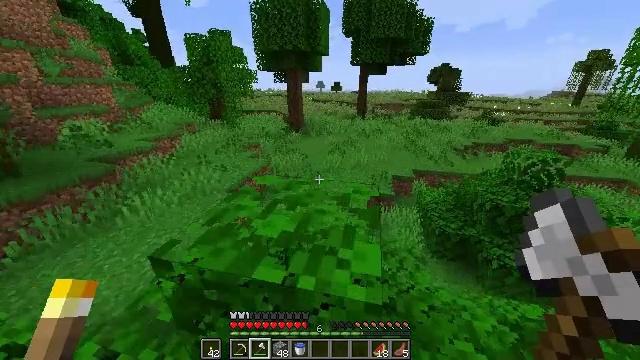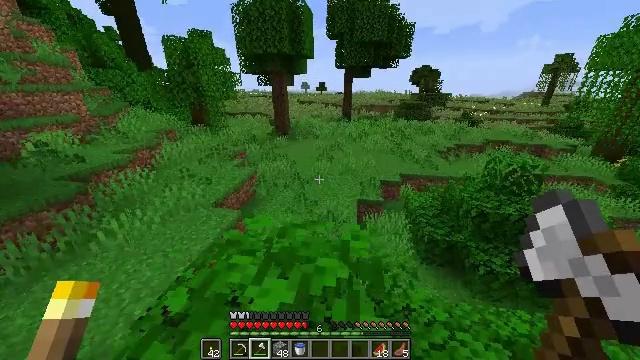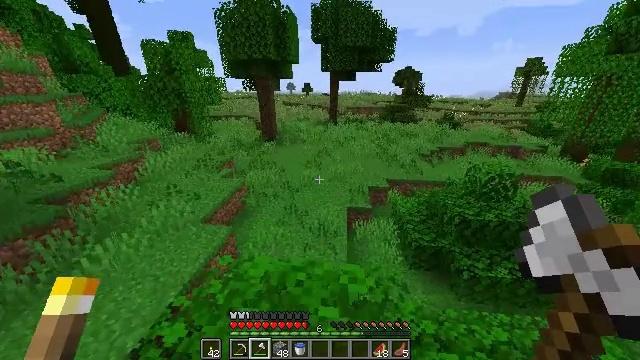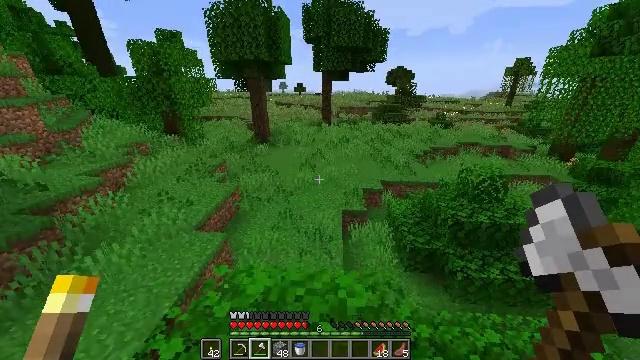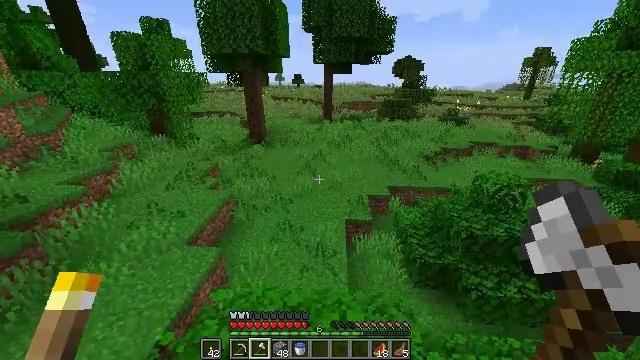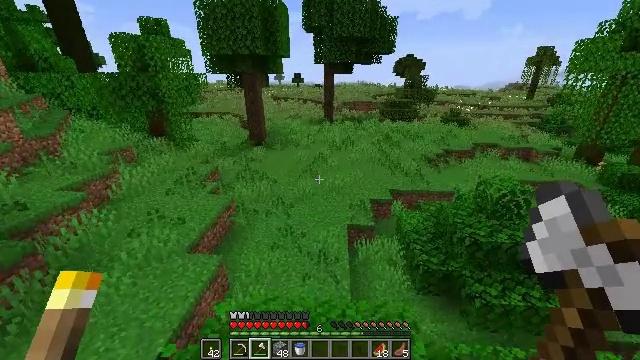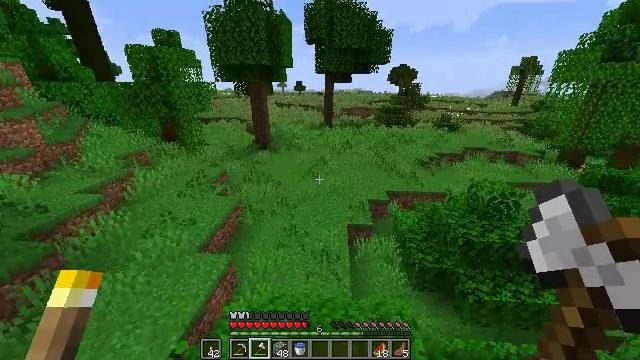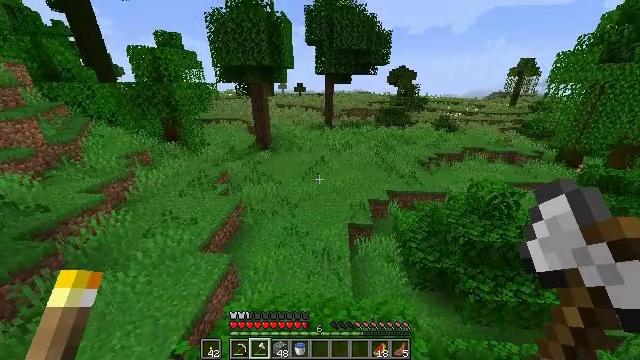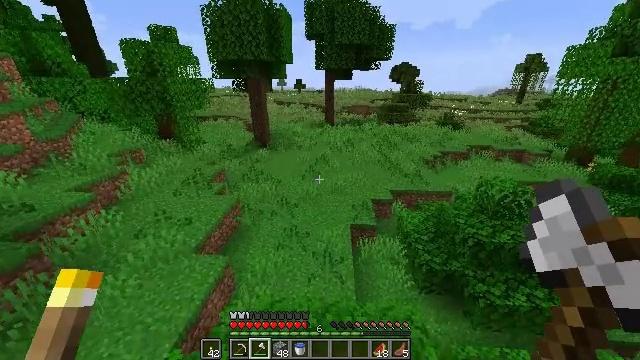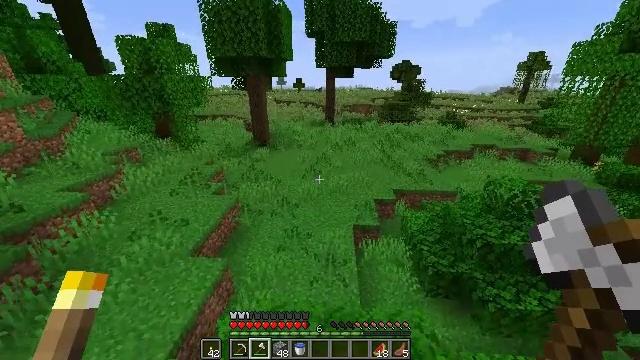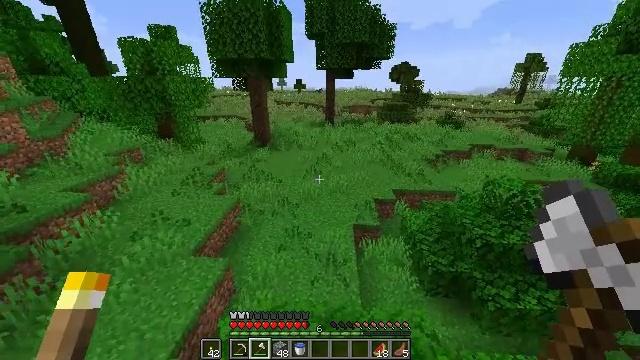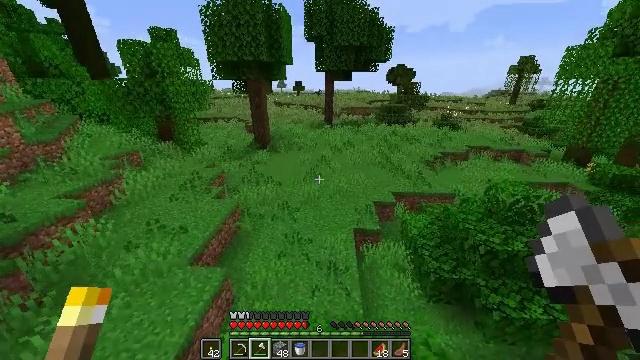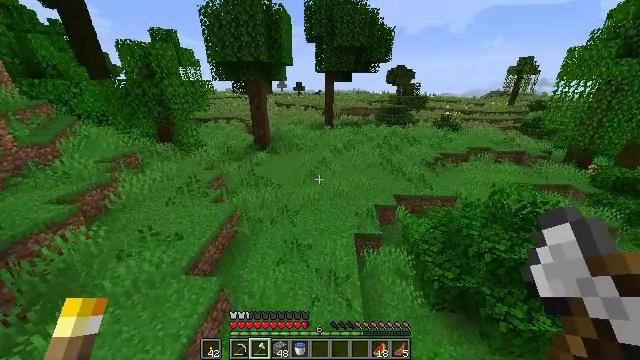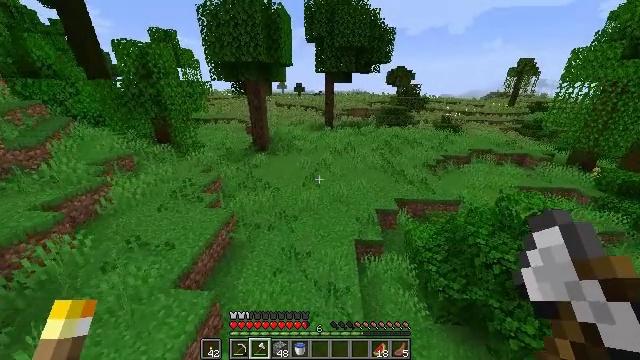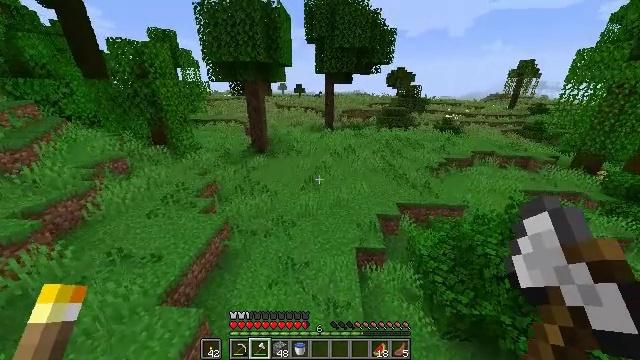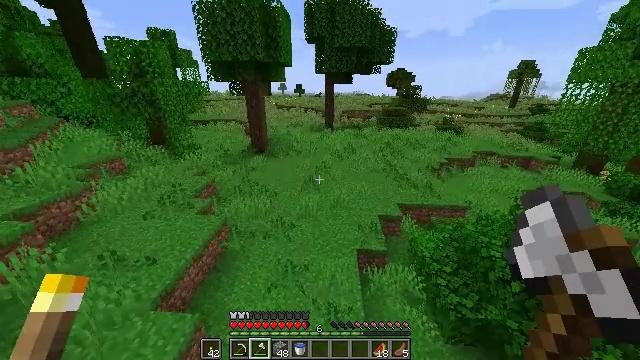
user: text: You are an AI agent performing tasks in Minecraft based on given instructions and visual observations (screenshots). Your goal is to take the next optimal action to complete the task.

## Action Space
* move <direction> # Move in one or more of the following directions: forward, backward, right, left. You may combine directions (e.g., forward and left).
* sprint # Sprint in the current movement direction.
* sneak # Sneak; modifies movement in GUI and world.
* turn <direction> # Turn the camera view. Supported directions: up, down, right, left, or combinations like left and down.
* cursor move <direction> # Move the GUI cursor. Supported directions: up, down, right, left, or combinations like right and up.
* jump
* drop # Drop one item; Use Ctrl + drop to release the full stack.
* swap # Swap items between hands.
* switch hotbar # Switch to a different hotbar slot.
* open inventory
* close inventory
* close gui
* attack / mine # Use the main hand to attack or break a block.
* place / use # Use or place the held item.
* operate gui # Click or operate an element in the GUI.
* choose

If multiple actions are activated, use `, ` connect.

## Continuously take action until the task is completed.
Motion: motion action
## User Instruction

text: Hunt a chicken.
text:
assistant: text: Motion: move forward, sprint, turn right, jump
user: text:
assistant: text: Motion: move forward, sprint, turn right, jump
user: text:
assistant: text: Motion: move forward, sprint, turn right, jump
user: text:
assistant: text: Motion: move forward, sprint, jump
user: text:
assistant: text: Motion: move forward, sprint, jump
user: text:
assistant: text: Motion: move forward, sprint
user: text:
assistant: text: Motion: move forward, sprint
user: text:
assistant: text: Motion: move forward, sprint
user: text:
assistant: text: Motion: move forward, sprint
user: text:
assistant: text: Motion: move forward, sprint
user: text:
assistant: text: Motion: move forward, sprint
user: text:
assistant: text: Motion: move forward, sprint
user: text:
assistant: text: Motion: move forward, sprint
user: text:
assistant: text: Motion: move forward, sprint
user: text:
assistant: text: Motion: move forward, sprint
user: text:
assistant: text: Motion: move forward, sprint
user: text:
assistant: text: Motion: move forward, sprint
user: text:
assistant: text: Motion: move forward, sprint
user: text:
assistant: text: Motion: move forward, sprint
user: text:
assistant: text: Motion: move forward, sprint
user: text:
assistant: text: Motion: move forward, sprint
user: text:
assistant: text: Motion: move forward, sprint, turn right and up
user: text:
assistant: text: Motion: move forward, sprint, turn right
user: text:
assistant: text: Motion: move forward, sprint
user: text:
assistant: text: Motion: move forward, sprint
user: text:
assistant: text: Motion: move forward, sprint
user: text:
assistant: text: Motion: move forward, sprint, turn left and up
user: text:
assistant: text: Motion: move forward, sprint, turn left, jump
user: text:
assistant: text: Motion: move forward, sprint, jump
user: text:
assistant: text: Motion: move forward, sprint, jump